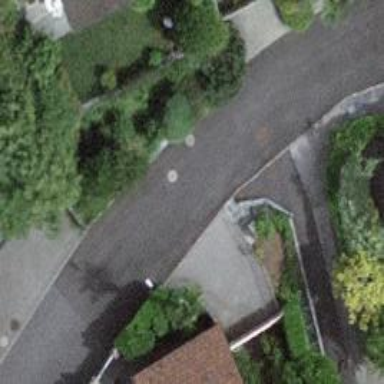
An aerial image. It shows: Residential road with asphalt surface and no sidewalks.